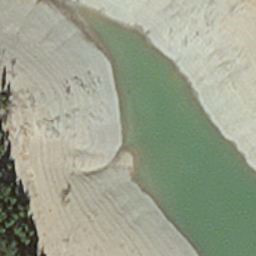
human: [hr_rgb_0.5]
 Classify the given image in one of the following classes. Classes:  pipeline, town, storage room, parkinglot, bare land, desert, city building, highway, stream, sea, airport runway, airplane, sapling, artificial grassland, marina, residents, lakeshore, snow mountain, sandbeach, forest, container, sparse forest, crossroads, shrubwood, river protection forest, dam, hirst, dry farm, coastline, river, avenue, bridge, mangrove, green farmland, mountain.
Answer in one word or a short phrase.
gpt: hirst